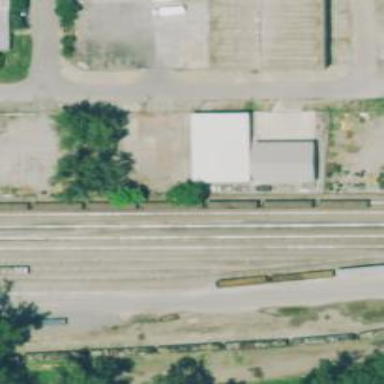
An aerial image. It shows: Railway yard used for servicing trains.